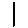
Label: house